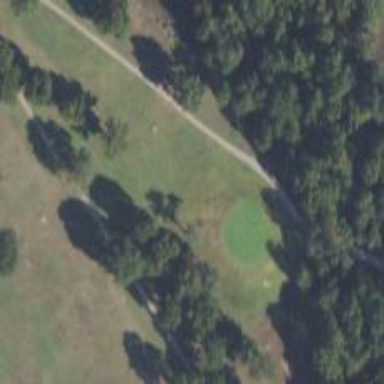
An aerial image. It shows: View of golf hole.